Question: I have a general question concerning the navigation between views.
I have a view controller 1 embeded in a navigation controller. In the nav bar, I have a button to do add data, when pushed, it goes to view controller 2 through segue Show (in Storyboard). In view controller 2, I return to view controller 1 after collecting data when I click the button save in nav bar on the right. I collect data with:
'''
override func prepareForSegue(segue: UIStoryboardSegue, sender: AnyObject!) {...}
'''
I would prefer instead of a back button to have a cancel button in the view controller 2 to return to view controller 1.
I feel something is wrong in my design but I dont know what.
In fact I am looking for something very similar to app clock.
Do you have any idea?
Edit: Here is the story board. you will notice the loop beween the two controller. how to do when I click save to not have a back button automatically on the first controller?

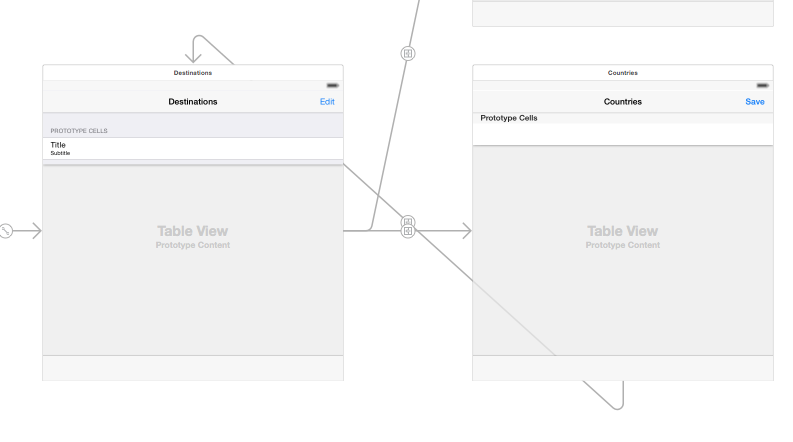
Answer: You just have to select your UIBarButtonItem, click at show Attributes Inspector, click at Identifier and select "Cancel" from the drop-down menu.

'''
@IBAction func cancelDownload(sender: AnyObject) {
dismissViewControllerAnimated(true, completion: nil)
}
'''